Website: walmart
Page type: payment
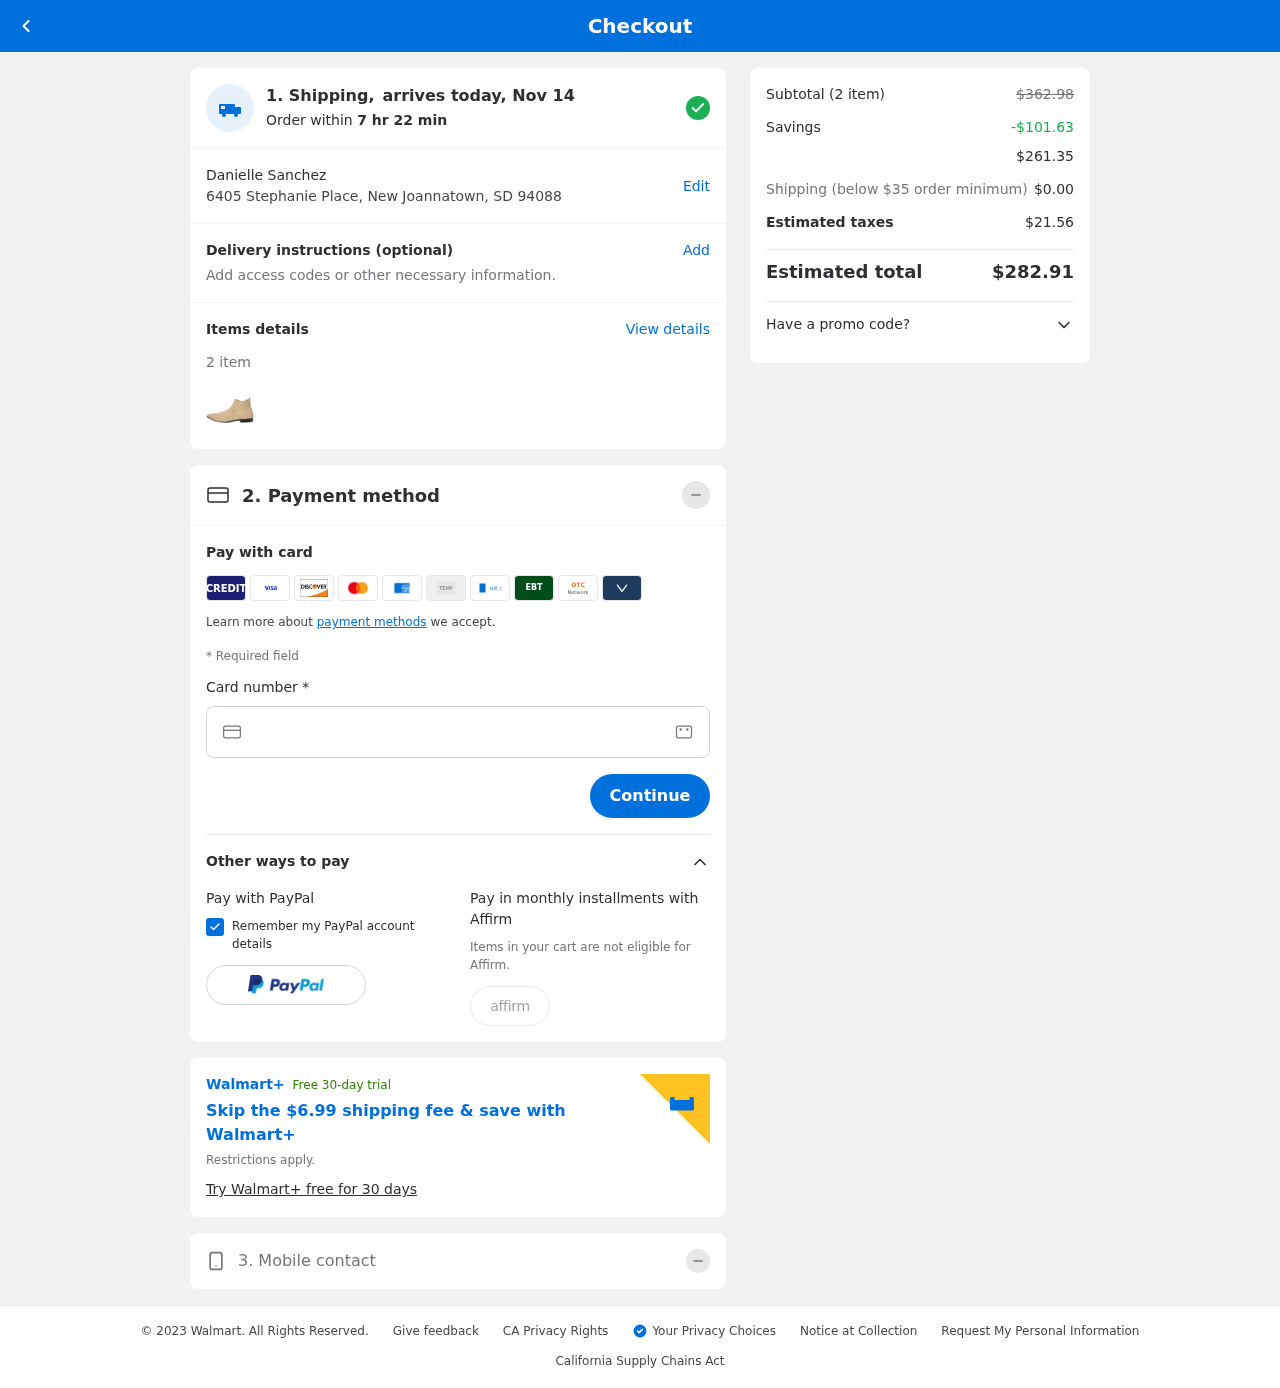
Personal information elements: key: PII_FULLNAME
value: Danielle Sanchez
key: PII_STREET
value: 6405 Stephanie Place
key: PII_CITY_STATE_ZIP
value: New Joannatown, SD 94088
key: PII_CARD_NUMBER
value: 4857 5080 1025 6962
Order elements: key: ORDER_DELIVERY_DATE
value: Nov 14
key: ORDER_NUM_ITEMS
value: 2
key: ORDER_SUBTOTAL_BEFORE_SAVINGS
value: $362.98
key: ORDER_SAVINGS
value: -$101.63
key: ORDER_SUBTOTAL
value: $261.35
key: ORDER_SHIPPING_COST
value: $0.00
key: ORDER_TAX
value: $21.56
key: ORDER_TOTAL
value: $282.91